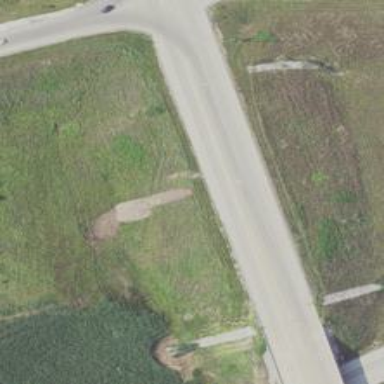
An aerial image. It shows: Road with left marking.